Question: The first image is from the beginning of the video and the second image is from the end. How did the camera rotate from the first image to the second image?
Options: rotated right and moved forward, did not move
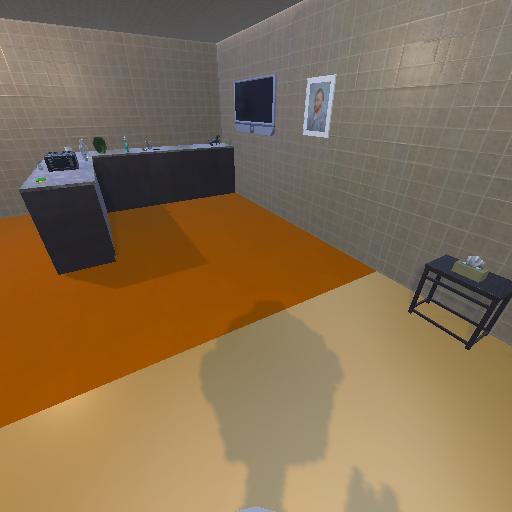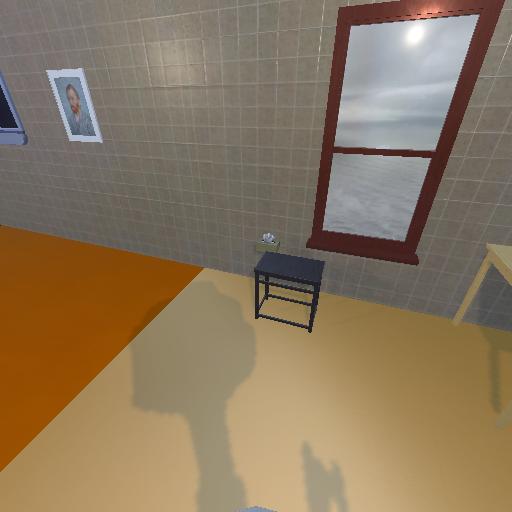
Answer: rotated right and moved forward